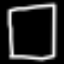
Label: square